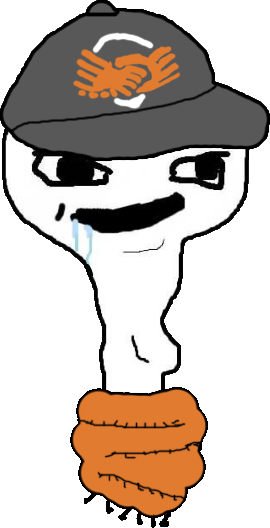
Label: 5_Brainlet